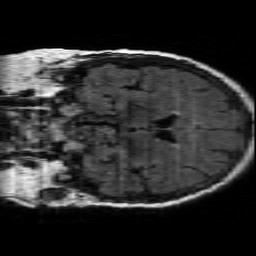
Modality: FLAIR
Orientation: coronal
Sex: female
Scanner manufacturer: philips
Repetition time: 11 s
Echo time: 0.125 s